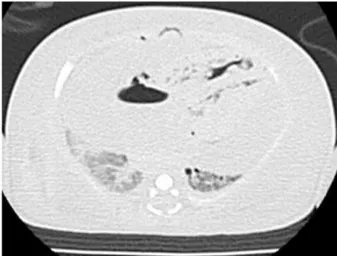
Images of case 2. Postmortem chest.
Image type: radiology (ct)